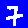
Digit: 7